Question: When I use "Ctrl + Click" to view the explanation of a function, I cannot find any related documentation. Where can I find related documents?

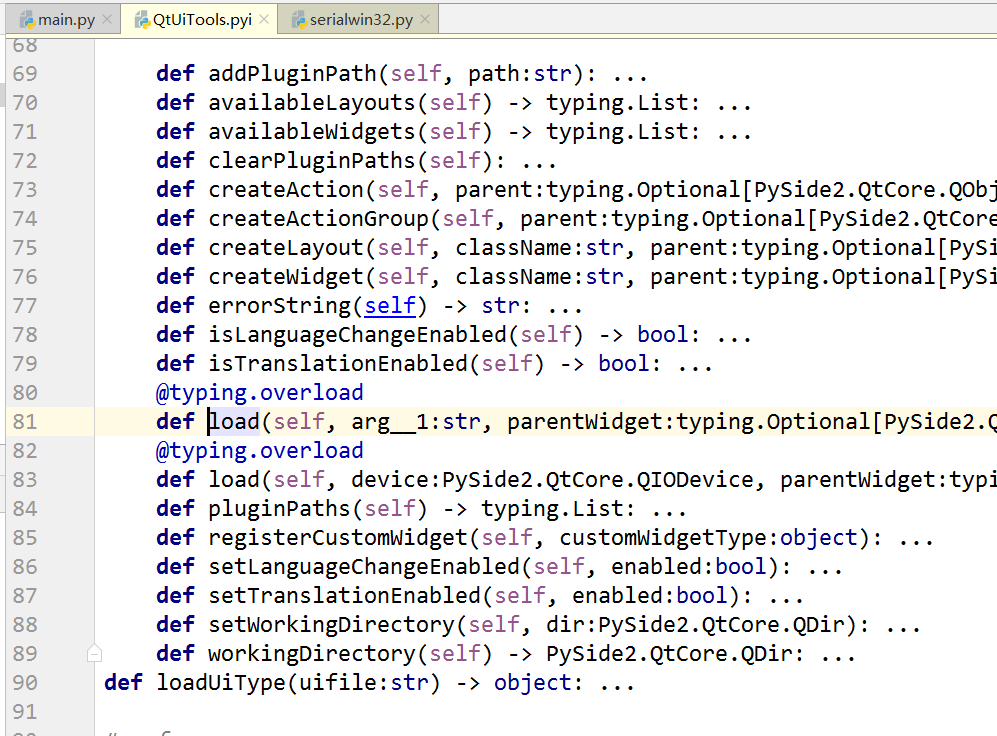
Answer: Qt only provides the .pyi so that the editor can know the necessary classes, methods and types since PySide2 being a Qt wrapper is written in C++ so the python code is limited (almost non-existent) so documenting it with code is unnecessarily heavy, therefore to know the documentation you must use the official pages:
- <URL>
As PySide2 is a Qt wrapper you should expect that the C++ docs are also valid for Python, so in general in my experience the Qt documentation is generic so it is valid for any type of wrapper